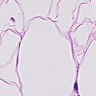
Metastatic tissue present: no